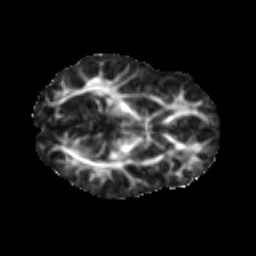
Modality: FA
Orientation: axial
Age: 9
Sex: female
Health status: ill
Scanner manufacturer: ge
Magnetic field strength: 3 T
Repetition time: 6.752 s
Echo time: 0.079 s